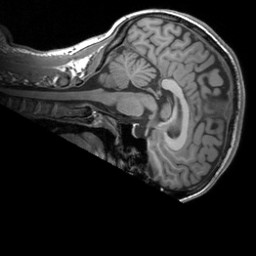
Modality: T1w
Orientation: sagittal
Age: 31
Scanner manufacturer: siemens
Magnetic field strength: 3 T
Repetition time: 1.9 s
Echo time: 0.00252 s